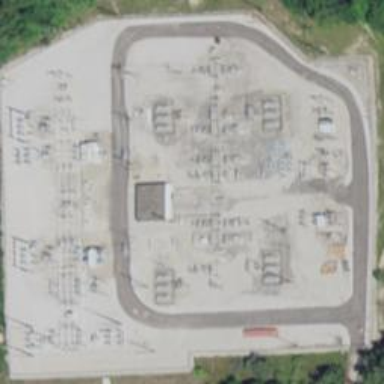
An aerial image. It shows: Outdoor power substation. The substation is at the transmission level. It is surrounded by fence.